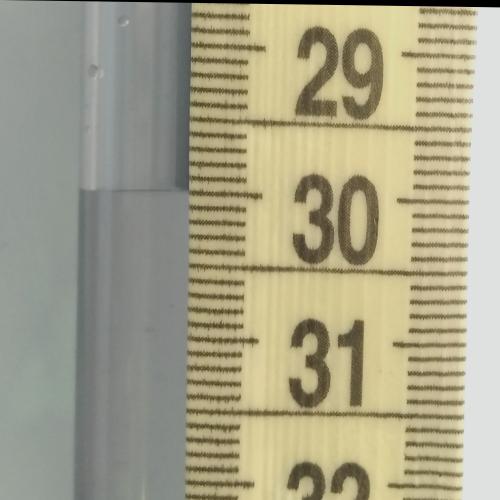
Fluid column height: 30.0 cm